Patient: sex M, age 44
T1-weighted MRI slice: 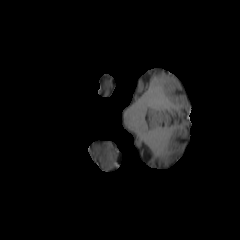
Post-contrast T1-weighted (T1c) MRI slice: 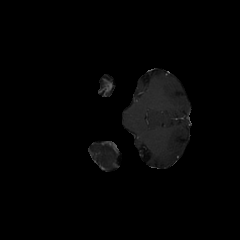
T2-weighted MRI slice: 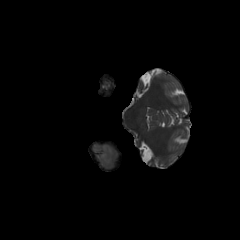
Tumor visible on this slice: yes
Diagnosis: Astrocytoma, IDH-mutant
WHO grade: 3